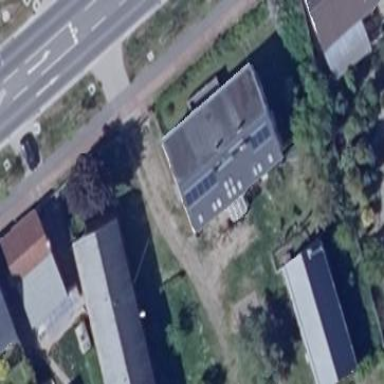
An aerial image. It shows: Building.